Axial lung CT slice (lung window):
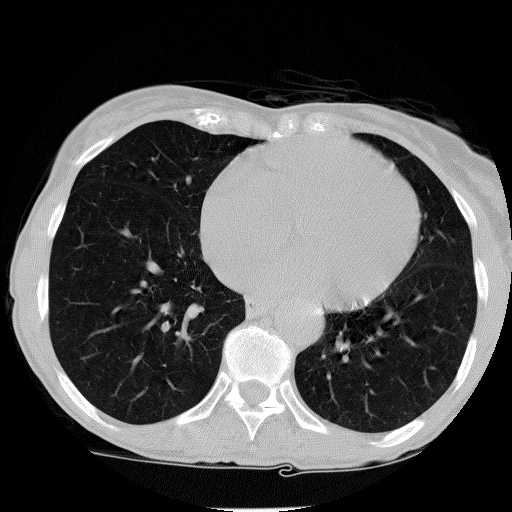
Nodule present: no